Question: So I want to find the mean of the third column of this array without having to create an entirely new variable.
I can try 'mean(seals(seals(:,3,1) < 10,:,1))', which outputs a '1X5' vector. But is there a way to capture the 3rd column of the '1X5' vector without having to create an entirely new variable?

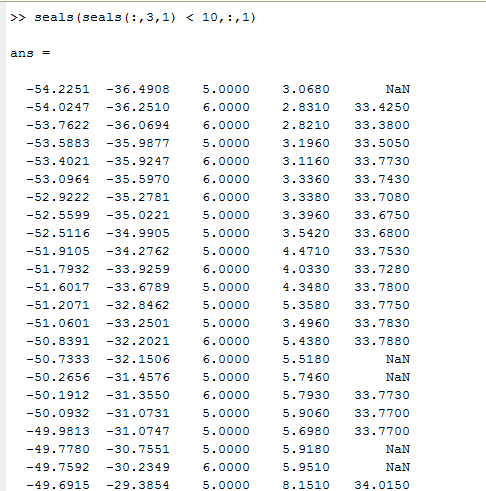
Answer: if i understand what you want correctly, the following code should do the job
'''
mean(seals(seals(:,3,1) < 10,3,1))
'''
There is nothing wrong with creating a new variable in my opinion. The above code is not that readable...